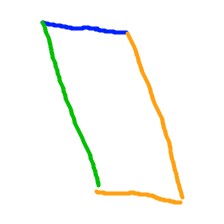
Shape: parallelogram